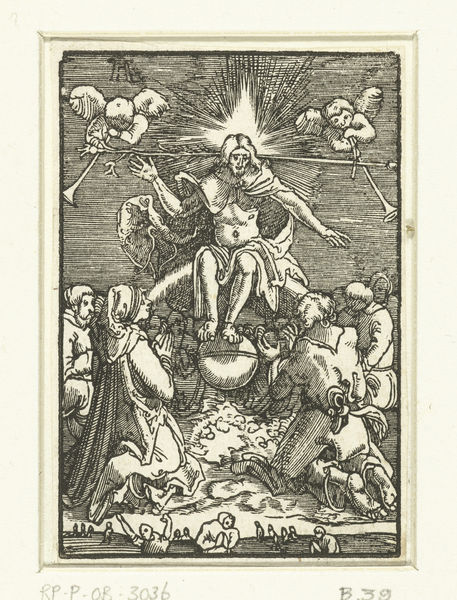
Titel: Laatste Oordeel
Künstler: Albrecht Altdorfer
Standort: Amsterdam
Institution: Rijksmuseum
Schlagwörter: himmel, bibel, engel, druck, christus, jesus, erscheinung, posaunen, taufe, kupferstich, christentum, auferstehung, messias, anbeetung